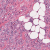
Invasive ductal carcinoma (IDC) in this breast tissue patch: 1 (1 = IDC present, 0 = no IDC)